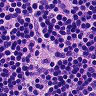
Metastatic tissue present: no